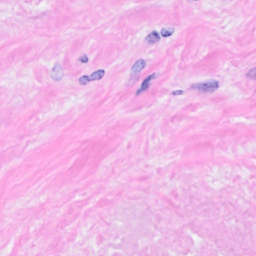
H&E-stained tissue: Breast